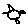
Label: bird